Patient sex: M
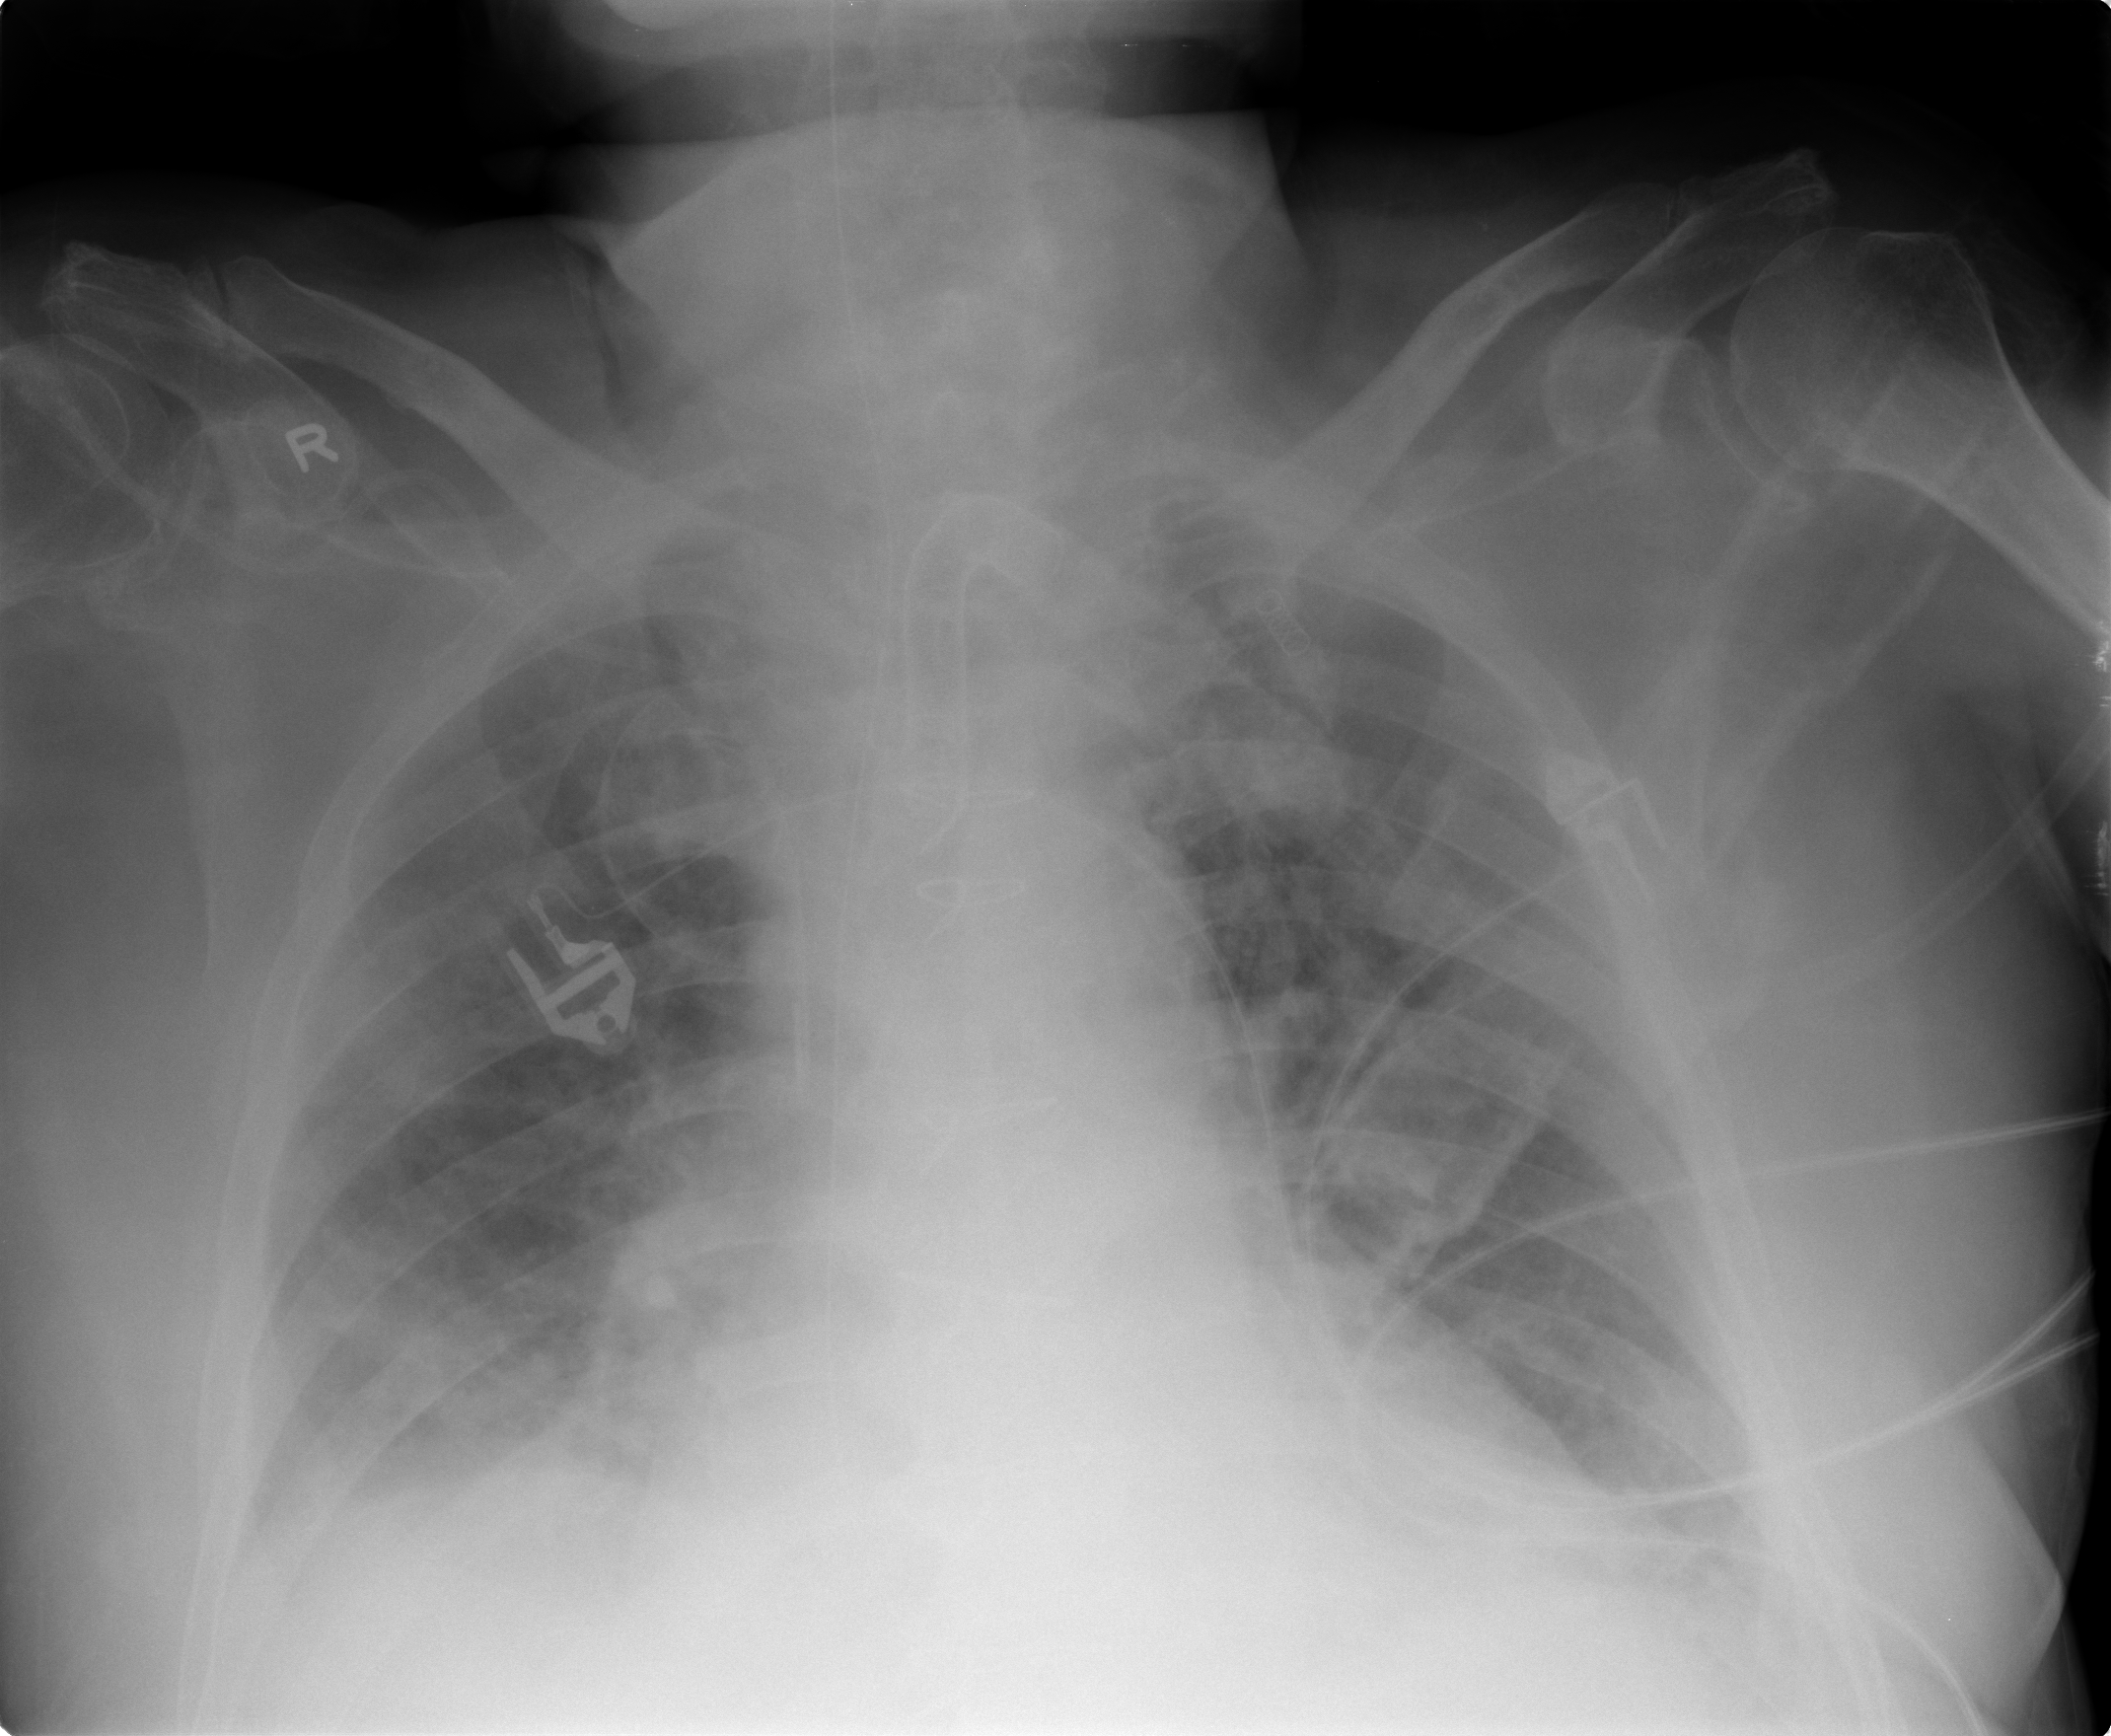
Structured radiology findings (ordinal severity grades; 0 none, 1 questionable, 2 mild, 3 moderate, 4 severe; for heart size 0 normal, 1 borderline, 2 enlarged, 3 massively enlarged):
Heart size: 1
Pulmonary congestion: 3
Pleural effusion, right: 2
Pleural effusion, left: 2
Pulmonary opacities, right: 2
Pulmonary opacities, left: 2
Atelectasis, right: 2
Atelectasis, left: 2